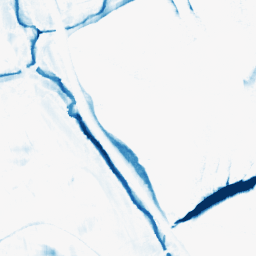
Category: morphological
Decomposition family: morphological_rect
Decomposition parameters: operation: closing
width: 10
height: 20
Upsampling method: bicubic
Upsampling parameters: scale: 2
Upsampling scale: 2